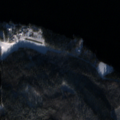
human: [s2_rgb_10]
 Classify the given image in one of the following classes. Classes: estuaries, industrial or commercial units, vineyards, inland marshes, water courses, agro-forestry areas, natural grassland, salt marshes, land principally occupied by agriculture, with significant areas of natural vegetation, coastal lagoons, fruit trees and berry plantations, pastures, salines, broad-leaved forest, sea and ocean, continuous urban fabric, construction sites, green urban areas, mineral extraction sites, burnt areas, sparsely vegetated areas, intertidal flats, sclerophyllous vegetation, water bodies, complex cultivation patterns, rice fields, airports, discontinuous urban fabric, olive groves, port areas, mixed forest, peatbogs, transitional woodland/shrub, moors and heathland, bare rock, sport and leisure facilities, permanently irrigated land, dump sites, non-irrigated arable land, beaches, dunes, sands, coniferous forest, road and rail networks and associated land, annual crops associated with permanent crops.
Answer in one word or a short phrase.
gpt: coniferous forest, mixed forest, transitional woodland/shrub, water bodies